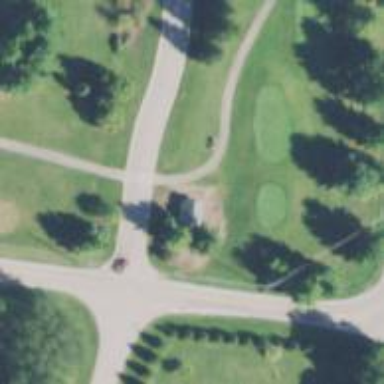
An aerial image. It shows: Service road on bridge designed for golf cartpath.